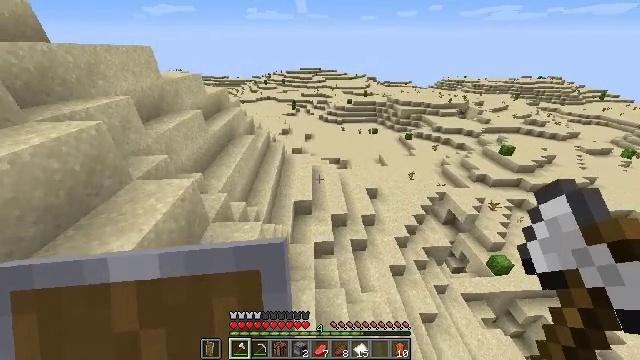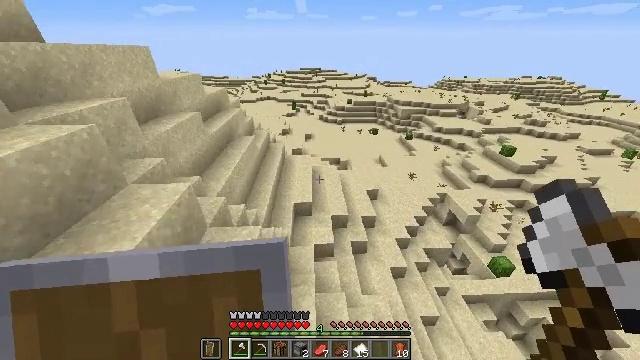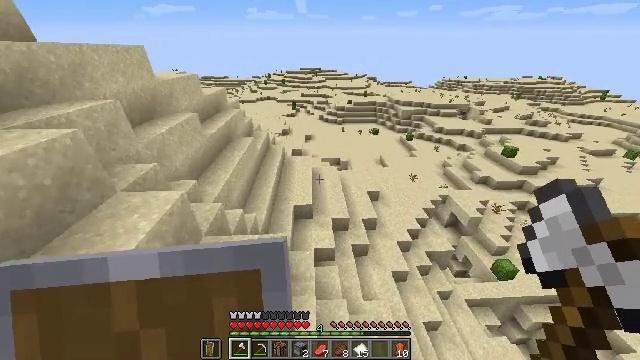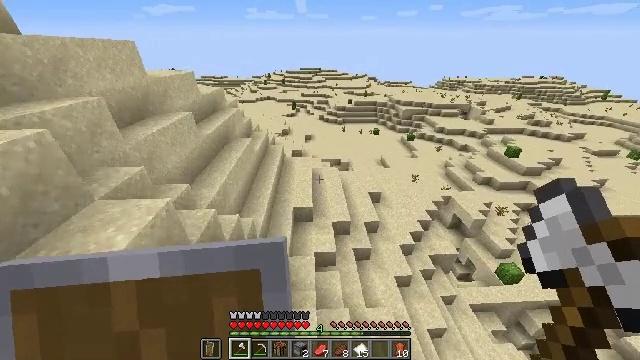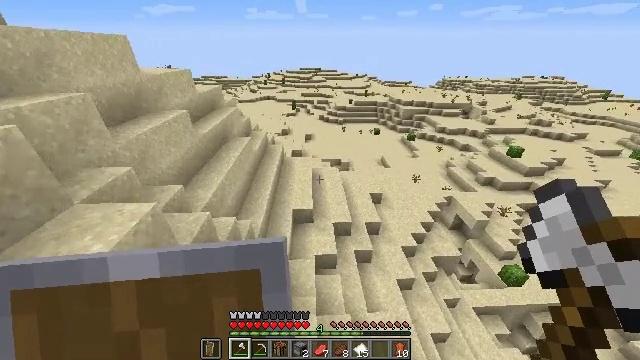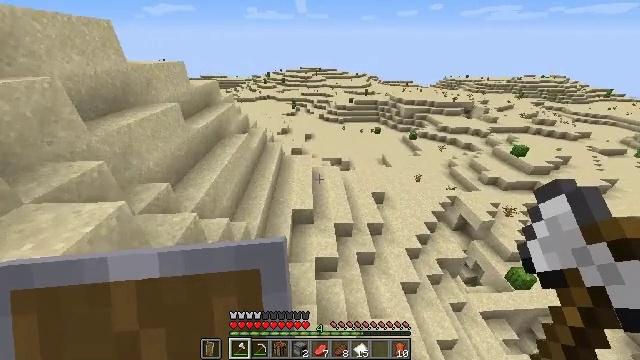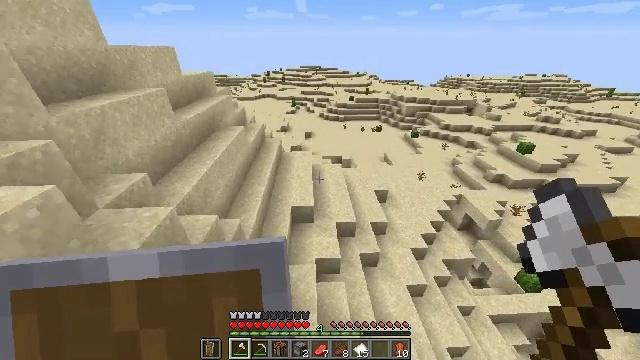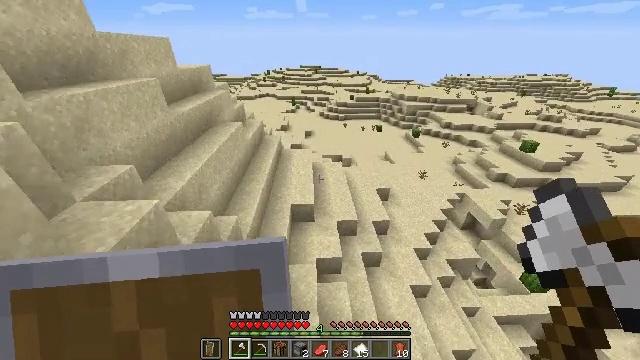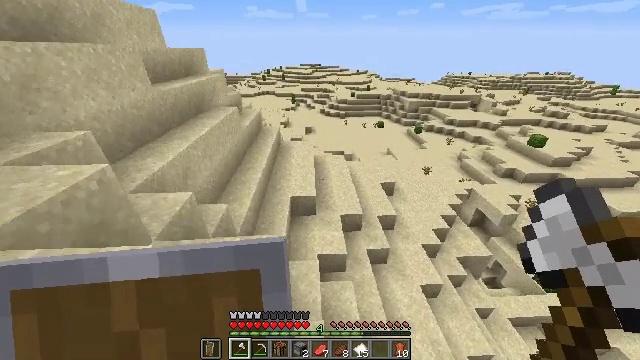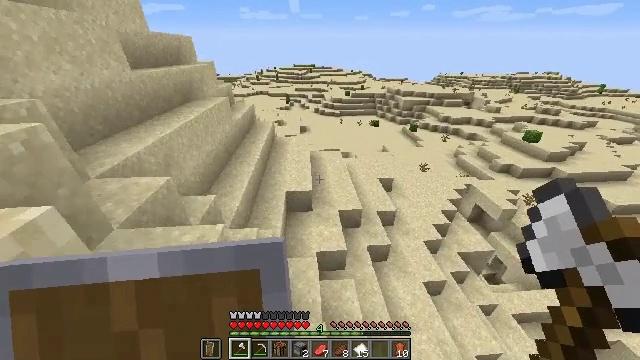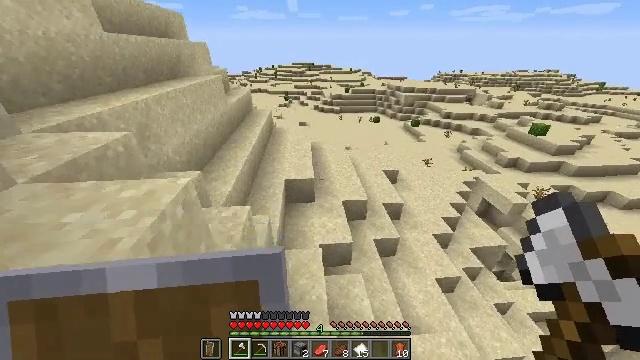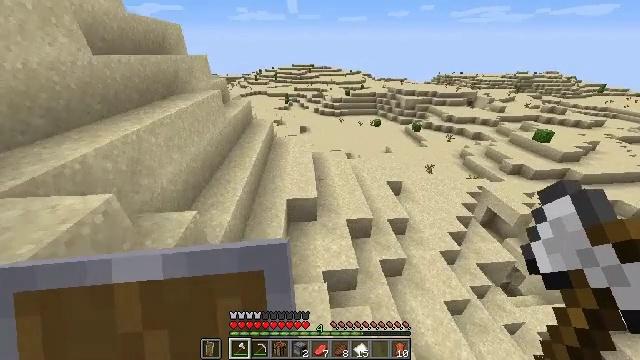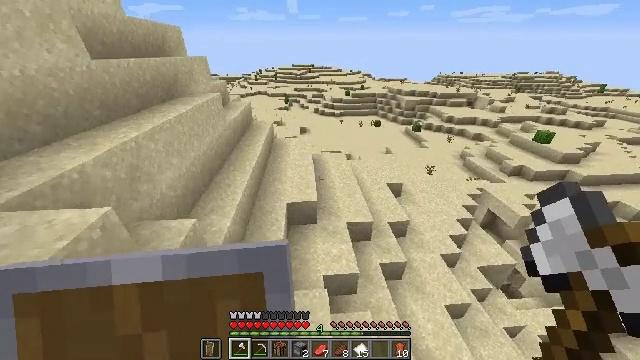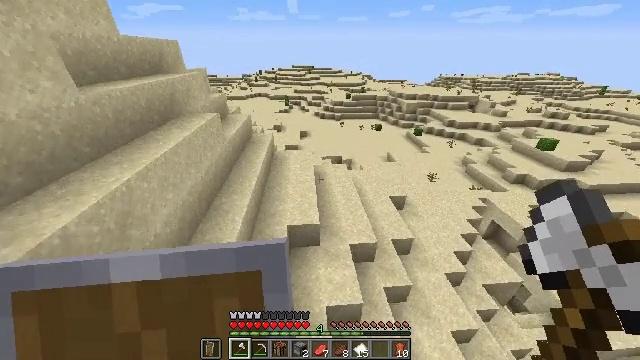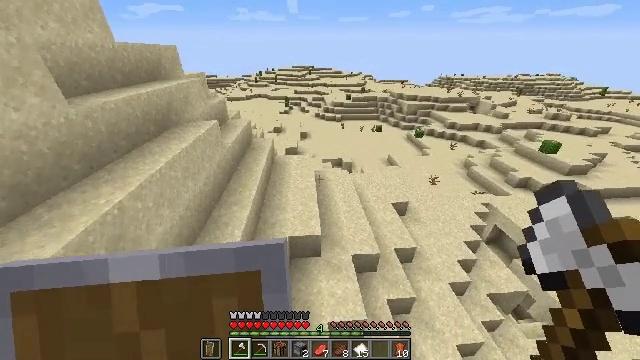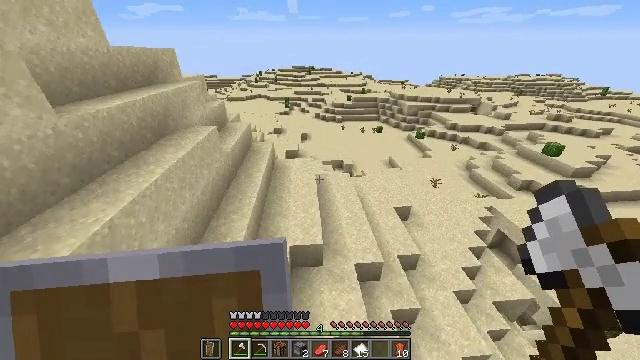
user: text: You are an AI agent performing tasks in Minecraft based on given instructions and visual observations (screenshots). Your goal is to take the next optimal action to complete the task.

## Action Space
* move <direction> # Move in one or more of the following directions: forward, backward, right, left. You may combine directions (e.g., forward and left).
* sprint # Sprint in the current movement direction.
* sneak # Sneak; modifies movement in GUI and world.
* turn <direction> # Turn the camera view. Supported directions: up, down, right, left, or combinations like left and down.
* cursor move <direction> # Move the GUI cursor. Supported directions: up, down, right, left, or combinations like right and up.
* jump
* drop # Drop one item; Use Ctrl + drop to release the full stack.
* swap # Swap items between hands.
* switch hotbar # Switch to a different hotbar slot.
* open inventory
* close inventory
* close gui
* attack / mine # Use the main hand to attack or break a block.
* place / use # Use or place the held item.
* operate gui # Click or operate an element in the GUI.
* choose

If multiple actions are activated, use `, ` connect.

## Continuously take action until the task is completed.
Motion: motion action
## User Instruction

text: Gather a dead bush.
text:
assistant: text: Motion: sprint, jump
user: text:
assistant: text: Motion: sprint, jump
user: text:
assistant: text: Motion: sprint, jump
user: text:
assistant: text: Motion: sprint, jump
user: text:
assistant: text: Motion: sprint, jump
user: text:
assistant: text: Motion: move left, sprint, jump
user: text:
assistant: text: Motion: move left, sprint, jump
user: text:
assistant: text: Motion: move left, sprint, jump
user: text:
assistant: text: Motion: move left, sprint, turn right, jump
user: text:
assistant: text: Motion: move left, sprint, jump
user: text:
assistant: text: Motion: sprint, jump
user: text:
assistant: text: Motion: sprint, jump
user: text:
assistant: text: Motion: sprint, jump
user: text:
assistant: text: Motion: move left, sprint, jump
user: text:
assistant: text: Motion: move left, sprint, jump
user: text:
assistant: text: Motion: move left, sprint, jump
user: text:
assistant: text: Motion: move left, sprint, jump
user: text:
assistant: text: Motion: move left, sprint, jump
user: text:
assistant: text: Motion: move left, sprint, jump
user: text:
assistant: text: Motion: move left, sprint, jump
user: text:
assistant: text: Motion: move left, sprint, jump
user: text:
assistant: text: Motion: move left, sprint, jump
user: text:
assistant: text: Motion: move left, sprint, jump
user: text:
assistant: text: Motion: move left, sprint, jump
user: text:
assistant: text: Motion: sprint, turn right, jump
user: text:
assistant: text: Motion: sprint, turn right, jump
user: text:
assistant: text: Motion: sprint, turn right and down, jump
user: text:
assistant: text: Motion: sprint, turn right and down, jump
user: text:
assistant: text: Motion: sprint, turn right and down, jump
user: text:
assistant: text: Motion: sprint, turn right, jump